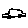
Label: car